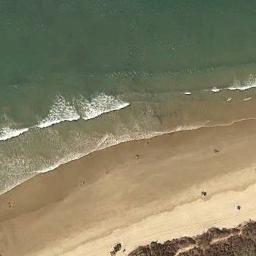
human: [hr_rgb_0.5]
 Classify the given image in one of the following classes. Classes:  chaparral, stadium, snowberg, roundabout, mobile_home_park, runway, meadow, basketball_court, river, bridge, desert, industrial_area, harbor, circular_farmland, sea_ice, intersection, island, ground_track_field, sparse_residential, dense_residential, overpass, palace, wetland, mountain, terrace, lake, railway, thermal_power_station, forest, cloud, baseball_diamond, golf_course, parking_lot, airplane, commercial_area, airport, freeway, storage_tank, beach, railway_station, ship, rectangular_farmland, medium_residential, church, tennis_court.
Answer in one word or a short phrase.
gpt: beach